Question: I currently have an MVC 6 project using visualstudio.com for TFS. I tried making a copy of my project on my local machine so that I could switch to a local TFS server. After doing this, both of the projects now throw the following error.
Method not found: 'Void Microsoft.AspNet.Hosting.HostingEnvironment..ctor()'.
They both compile successfully, but will not run.

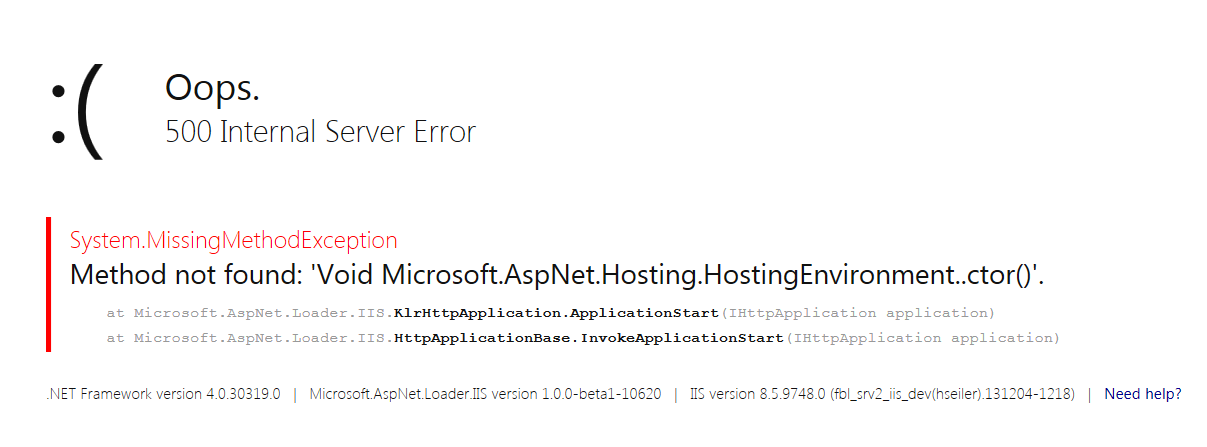
Answer: I believe I figured out the answer. In my project.json file I had a reference to get the latest version of SignalR and all my other references had the entire version. It looks like Signalr got an update and uses newer dlls. So when I got the latest SignalR dlls it broke my project. It seems it was just a coincidence that my projects stopped working when I made the copy. (Or it grabbed the latest version of the SignalR dll, dont know)
Example:
I had the following:
"Microsoft.AspNet.SignalR.Server": "3.0.0-*" and in beta1 it uses 1.0.0-beta1 dlls from Microsoft.Framework.
In my cache I saw SignalR was upgraded to beta2.
All my other references use "1.0.0-beta1"
Hope this makes sense.